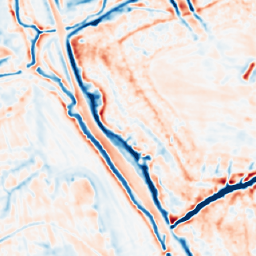
Category: multiscale
Decomposition family: dog_multiscale
Decomposition parameters: sigma_ratio: 1.6
n_scales: 3
base_sigma: 1
Upsampling method: nearest
Upsampling parameters: scale: 2
Upsampling scale: 2